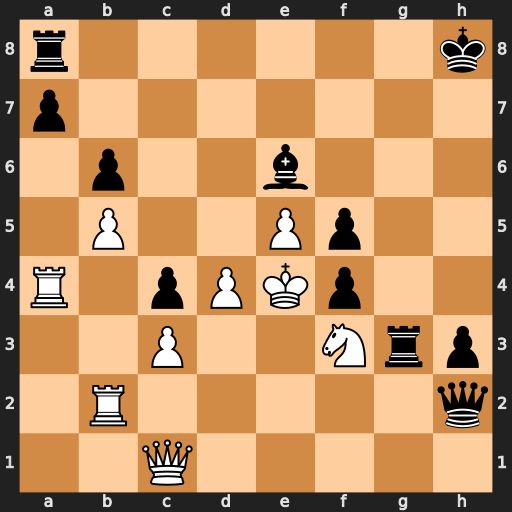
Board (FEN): r6k/p7/1p2b3/1P2Pp2/R1pPKp2/2P2Nrp/1R5q/2Q5
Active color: w
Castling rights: -
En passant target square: f6
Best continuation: exf6 Qxb2 Qxb2